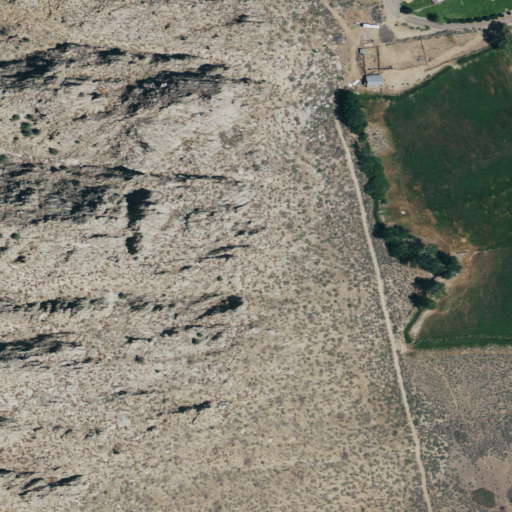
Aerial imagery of cliff(s) in California named Centennial Bluff containing grassland, shrub, pasture, and open development